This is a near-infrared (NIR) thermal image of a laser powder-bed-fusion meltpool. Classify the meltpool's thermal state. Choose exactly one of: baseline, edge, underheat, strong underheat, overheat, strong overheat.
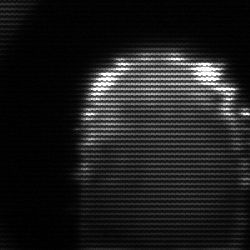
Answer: baseline